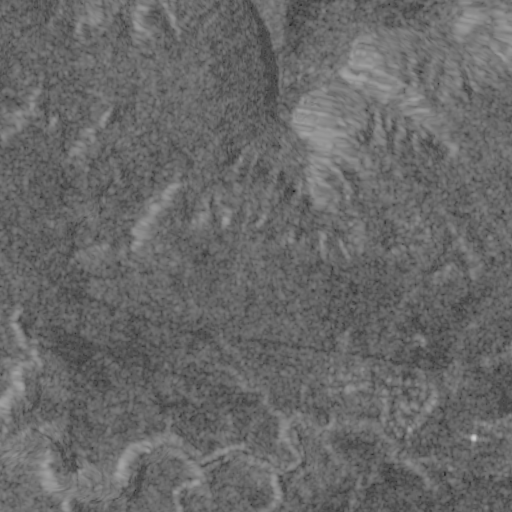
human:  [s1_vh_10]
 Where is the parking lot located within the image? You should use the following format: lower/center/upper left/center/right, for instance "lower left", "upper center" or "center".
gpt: The parking lot is located in the lower right of the image.
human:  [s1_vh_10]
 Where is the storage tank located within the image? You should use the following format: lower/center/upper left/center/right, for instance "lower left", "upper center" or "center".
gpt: The storage tank is located in the center right of the image.
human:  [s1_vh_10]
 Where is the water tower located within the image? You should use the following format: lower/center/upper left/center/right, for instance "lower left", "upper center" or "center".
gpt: The water tower is located in the upper right of the image.
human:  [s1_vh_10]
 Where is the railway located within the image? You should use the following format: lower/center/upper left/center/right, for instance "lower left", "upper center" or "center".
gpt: The railway is located in the upper center of the image.
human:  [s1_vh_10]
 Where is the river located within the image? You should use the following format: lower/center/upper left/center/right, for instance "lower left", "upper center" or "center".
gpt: The river is located in the lower of the image.
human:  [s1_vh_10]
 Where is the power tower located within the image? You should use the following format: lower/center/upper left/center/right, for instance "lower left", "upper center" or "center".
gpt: There is no power tower in the image.

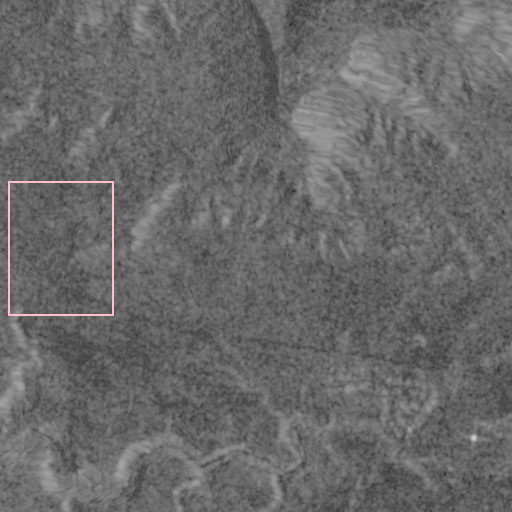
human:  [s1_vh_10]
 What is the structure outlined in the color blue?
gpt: There is no blue outline.
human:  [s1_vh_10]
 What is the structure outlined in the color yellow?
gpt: There is no structure outlined in yellow.